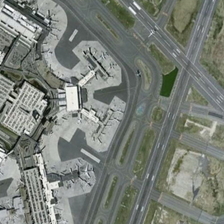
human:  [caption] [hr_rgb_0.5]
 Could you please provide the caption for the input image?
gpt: a corner of the airport and a cross flight strip .

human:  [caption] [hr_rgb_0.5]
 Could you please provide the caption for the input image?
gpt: the majestic termial building is surrounded by airstrips .

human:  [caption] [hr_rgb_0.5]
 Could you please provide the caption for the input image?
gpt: there is an airport in one corner of two crossed roads  which has some planes parked near a star like building .

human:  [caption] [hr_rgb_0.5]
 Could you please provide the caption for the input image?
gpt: there is an airport in one corner of two crossed roads  which has some planes parked near a star like building .

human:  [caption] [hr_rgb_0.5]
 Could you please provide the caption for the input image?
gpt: some planes are parked near several buildings in an airport with several parking lots and runways .